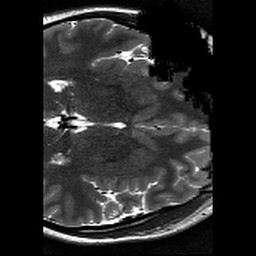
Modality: T2w
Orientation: axial